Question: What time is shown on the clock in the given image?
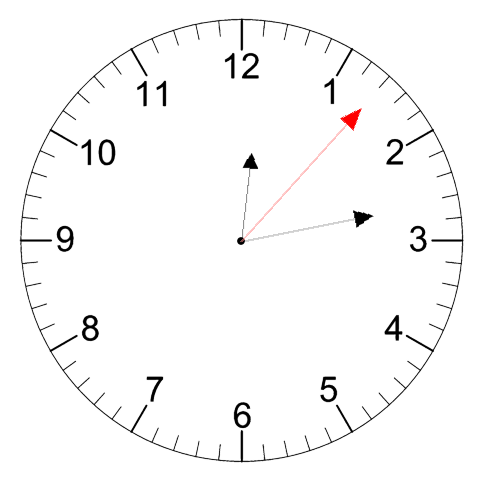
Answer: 12:13:07